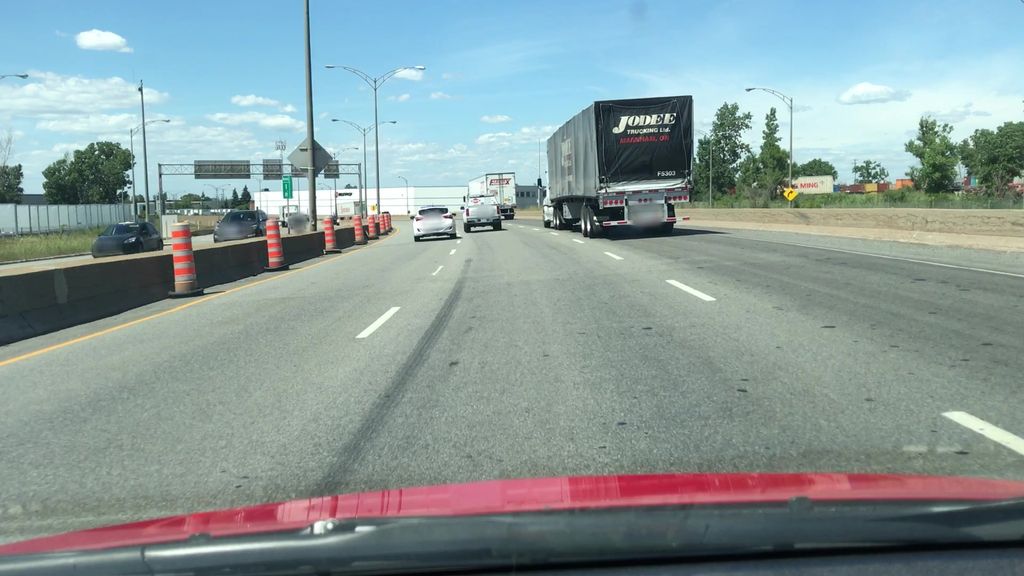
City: montreal